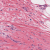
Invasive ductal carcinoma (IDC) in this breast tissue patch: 0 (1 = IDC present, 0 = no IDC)